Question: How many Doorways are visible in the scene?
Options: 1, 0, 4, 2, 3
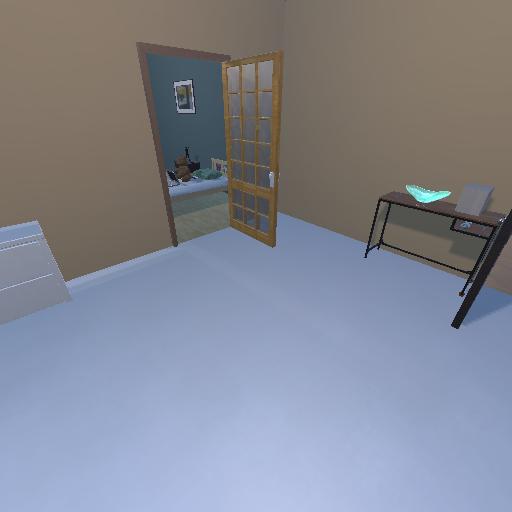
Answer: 1